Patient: sex F, age 83
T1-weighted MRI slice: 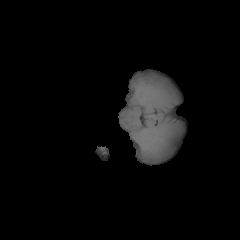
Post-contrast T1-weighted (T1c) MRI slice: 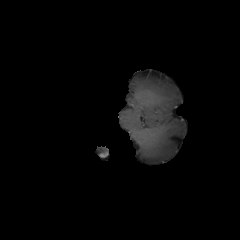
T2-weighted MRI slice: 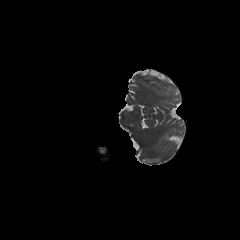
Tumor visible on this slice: no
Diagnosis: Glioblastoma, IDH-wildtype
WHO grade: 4